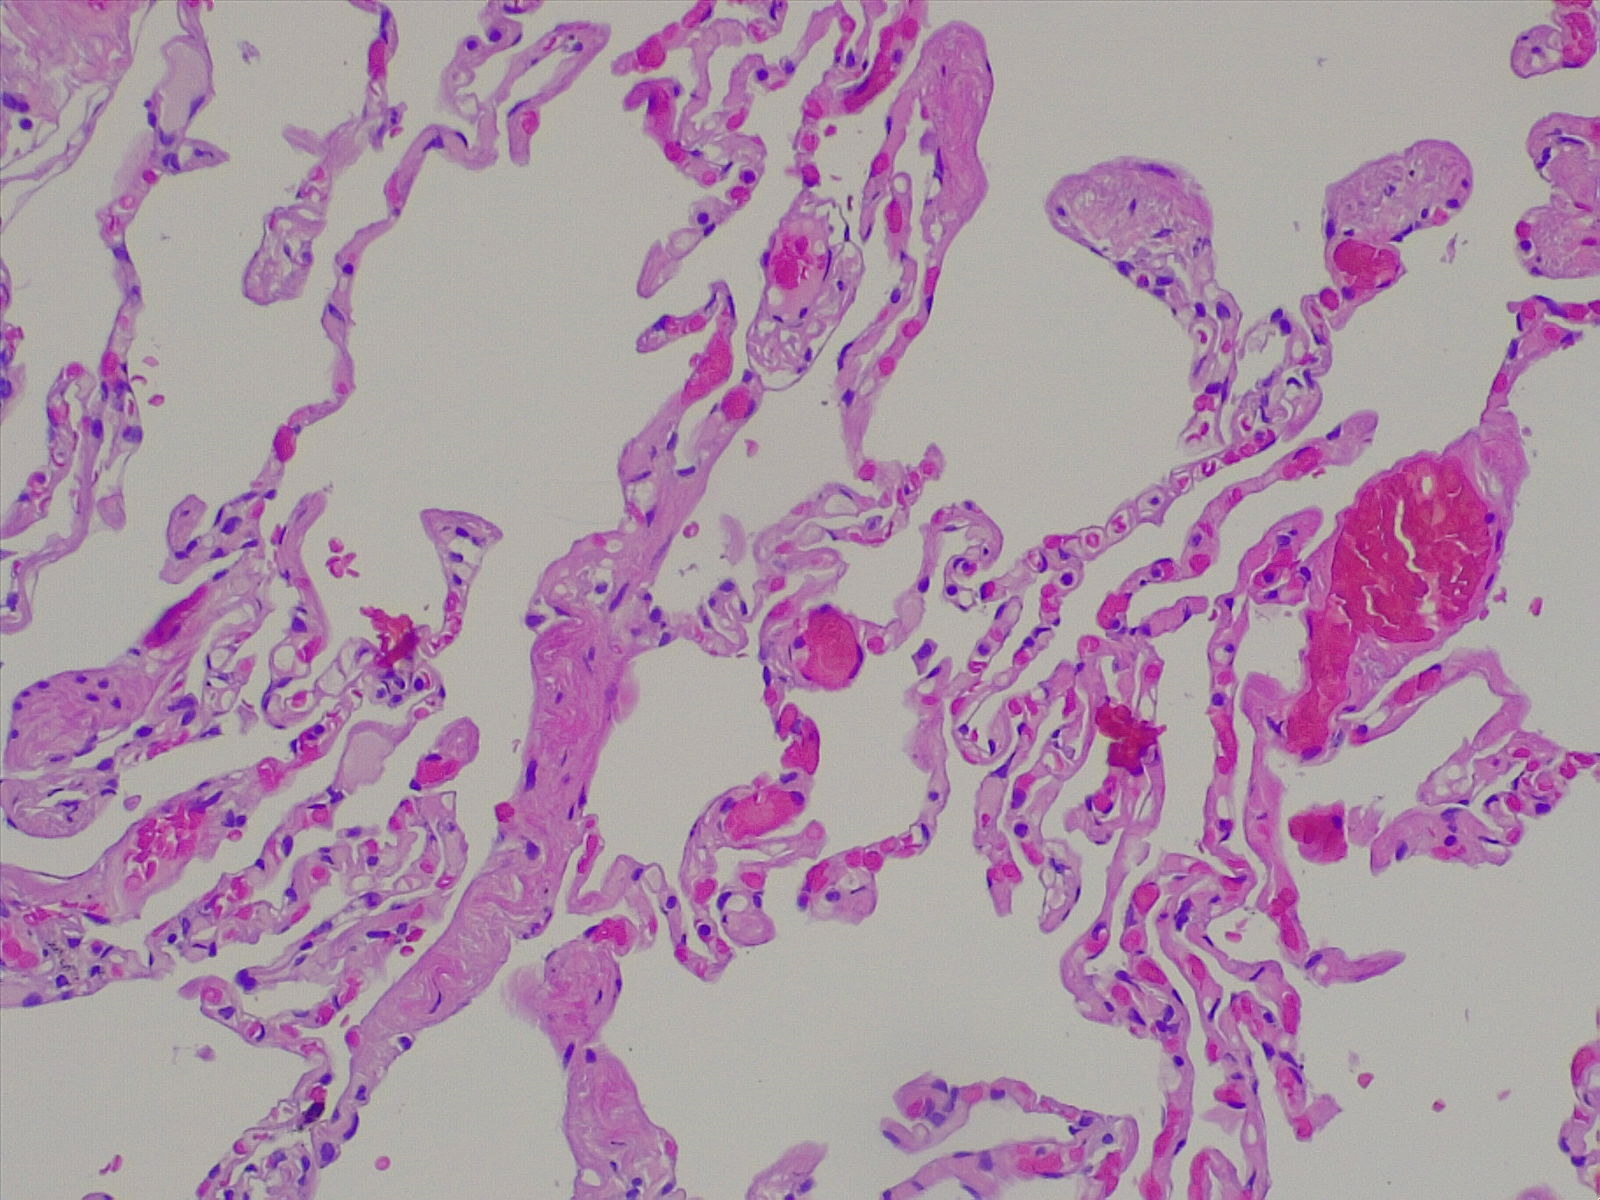
Label: normal lung tissue